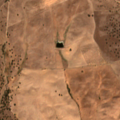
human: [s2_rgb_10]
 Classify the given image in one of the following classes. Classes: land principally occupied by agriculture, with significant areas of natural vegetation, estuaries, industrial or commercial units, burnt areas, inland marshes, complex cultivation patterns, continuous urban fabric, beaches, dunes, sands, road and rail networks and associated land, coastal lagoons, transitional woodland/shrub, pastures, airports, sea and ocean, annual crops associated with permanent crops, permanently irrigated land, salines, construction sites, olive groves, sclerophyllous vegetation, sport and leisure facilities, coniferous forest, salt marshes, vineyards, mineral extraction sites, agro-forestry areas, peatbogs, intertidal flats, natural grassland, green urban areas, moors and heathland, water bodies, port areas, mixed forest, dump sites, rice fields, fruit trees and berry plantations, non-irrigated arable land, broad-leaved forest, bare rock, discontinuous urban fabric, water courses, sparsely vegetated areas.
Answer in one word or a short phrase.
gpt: non-irrigated arable land, agro-forestry areas